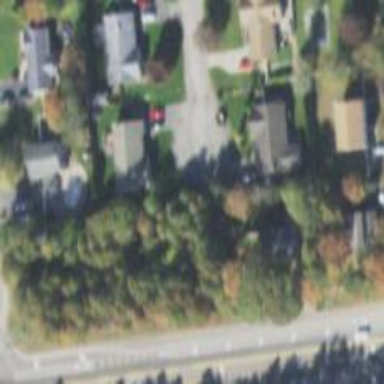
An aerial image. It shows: Residential road.